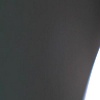
Label: space